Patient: sex F, age 80
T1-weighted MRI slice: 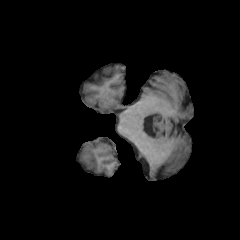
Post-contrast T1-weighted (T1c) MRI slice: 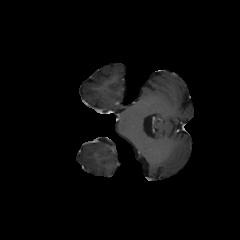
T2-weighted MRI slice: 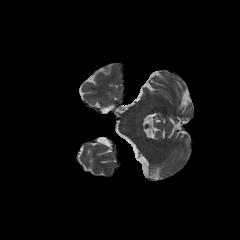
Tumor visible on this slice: no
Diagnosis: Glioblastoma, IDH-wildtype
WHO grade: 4